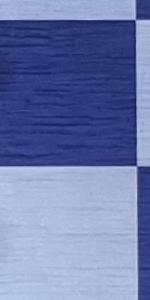
Label: Empty